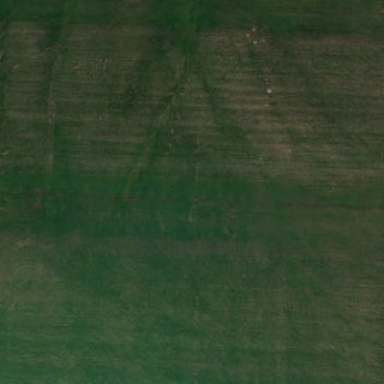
Here is a prairie with brown and green stripes .